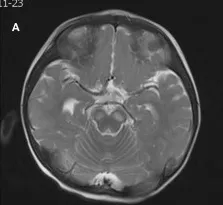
Neuroradiological features. Brain MRI showed bilateral, symmetric signal abnormalities in the basal ganglia, and brain stem (A-C: T2-weighted images).
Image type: radiology (mri)